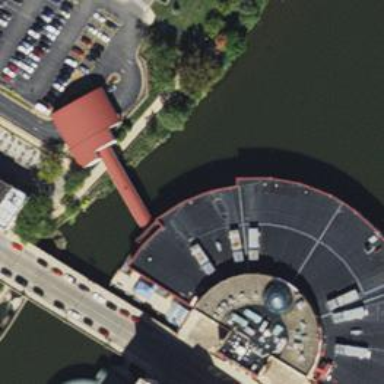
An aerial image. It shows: Casino building.